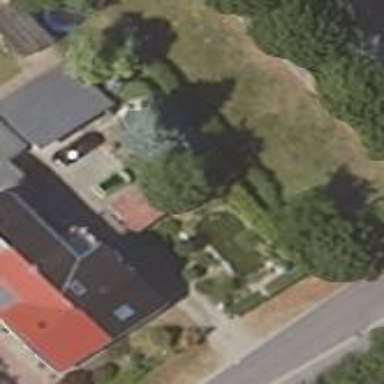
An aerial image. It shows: Semidetached house.